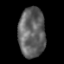
Tissue: lung
Cell type: T cells
Senescence score: 0.2299
Nuclear area (px): 1294
Mean DAPI intensity: 98.765